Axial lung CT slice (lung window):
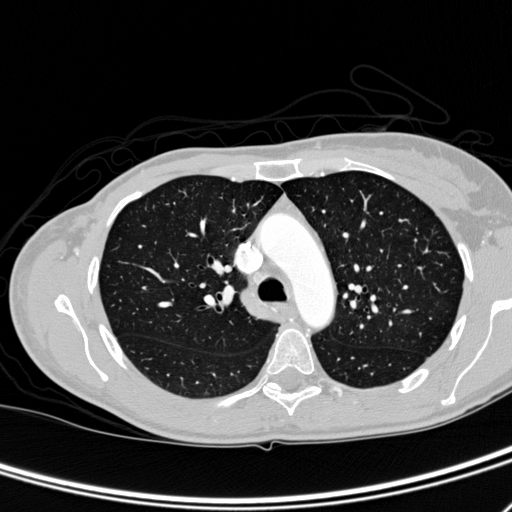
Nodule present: no